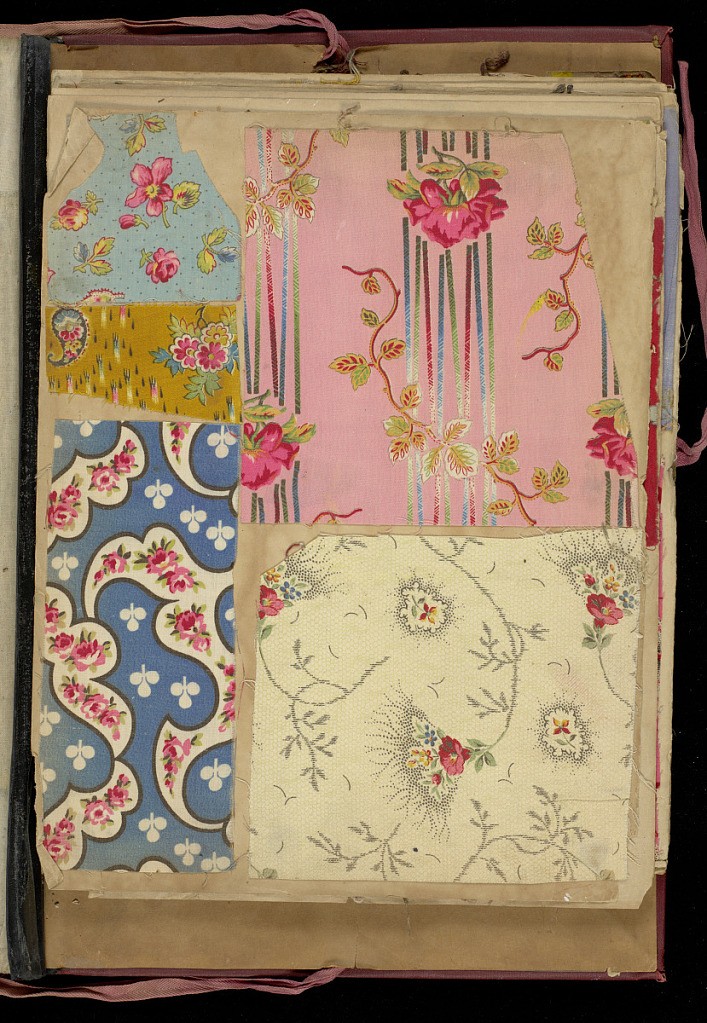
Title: Scrapbook of textile swatches
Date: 1850–1870
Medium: cotton Technique: printed
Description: Red cloth bound portfolio containing 154 miscellaneous samples of printed cottons.